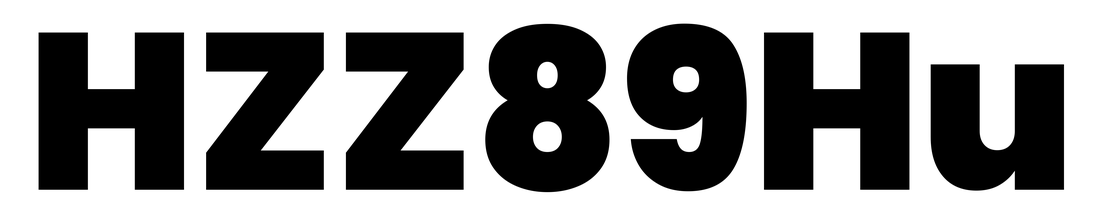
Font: Poppins-Black